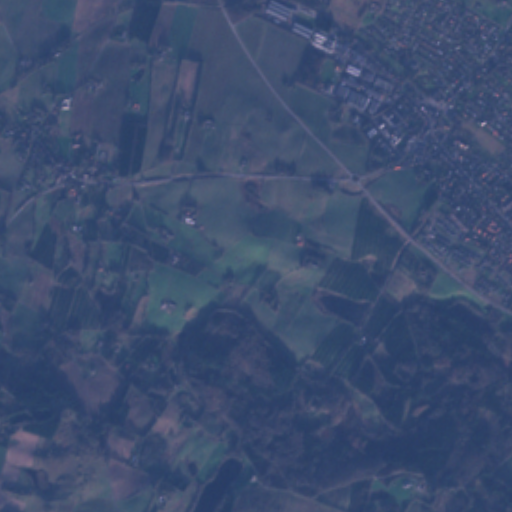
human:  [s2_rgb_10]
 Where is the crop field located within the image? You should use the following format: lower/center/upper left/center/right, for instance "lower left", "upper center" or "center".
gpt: The crop field is located in the upper left of the image.
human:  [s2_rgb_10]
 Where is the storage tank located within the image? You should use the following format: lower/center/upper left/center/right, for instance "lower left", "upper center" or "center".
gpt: The storage tank is located in the center of the image.
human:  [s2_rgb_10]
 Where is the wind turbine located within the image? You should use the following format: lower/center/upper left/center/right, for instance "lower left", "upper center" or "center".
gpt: The wind turbine is located in the upper left of the image.
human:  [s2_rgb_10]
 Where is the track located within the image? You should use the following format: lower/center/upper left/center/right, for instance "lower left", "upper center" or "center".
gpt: There is no track in the image.